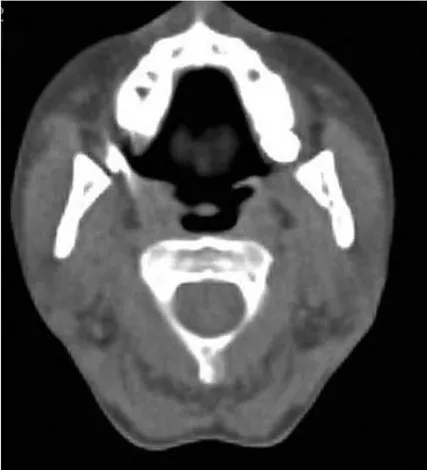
(A) No tumor was visible on the CT axial scan.
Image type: radiology (ct)